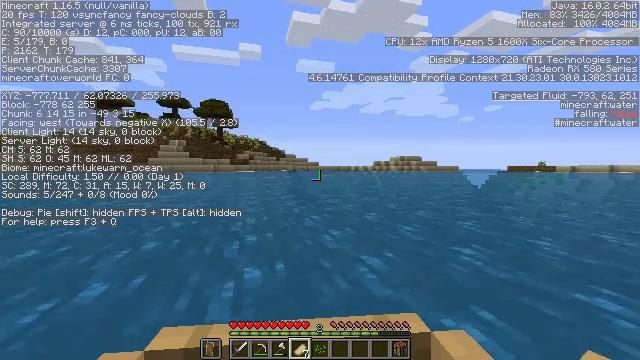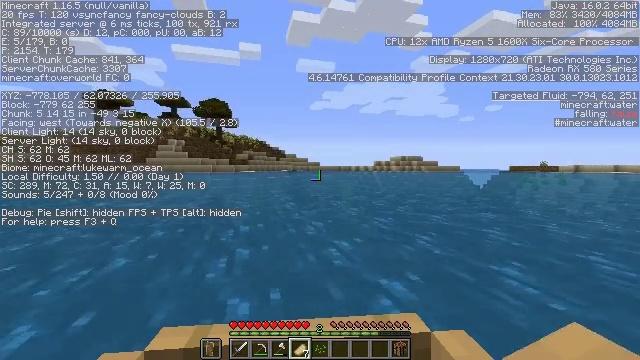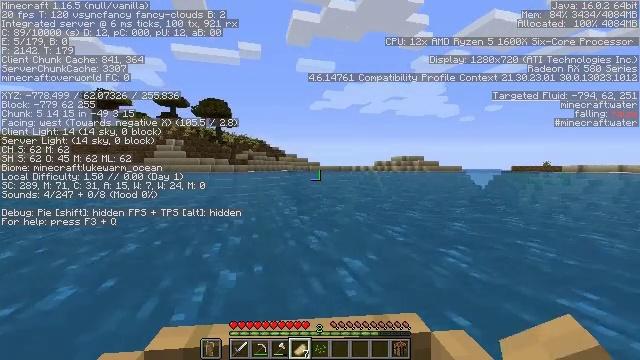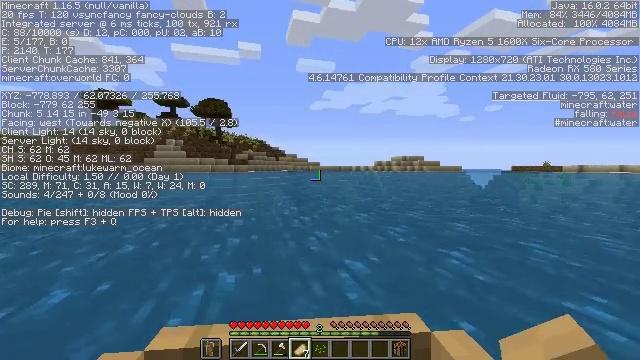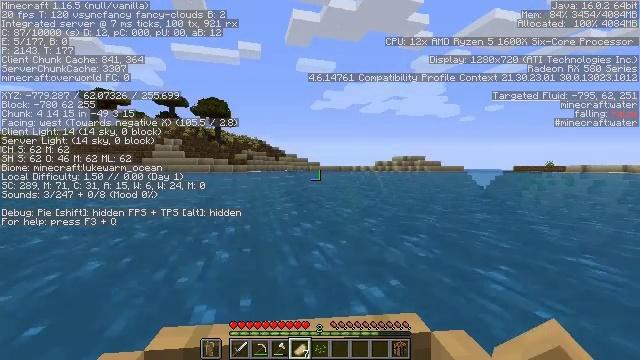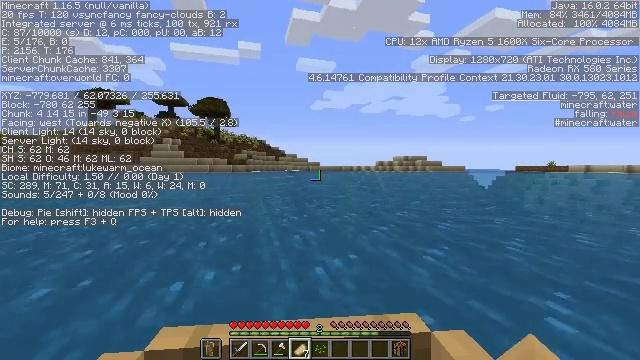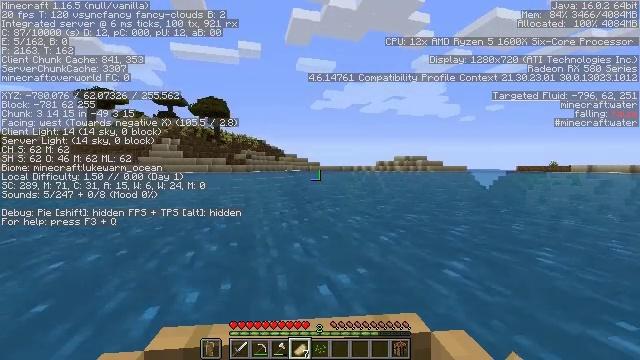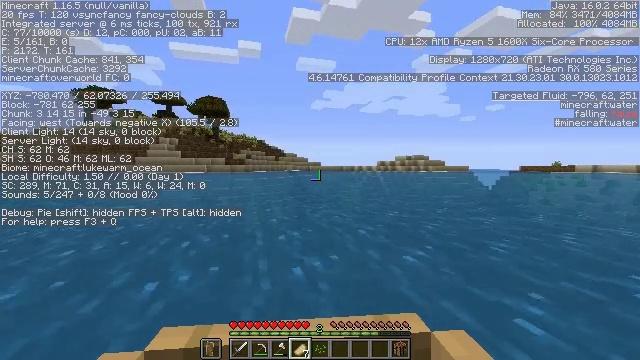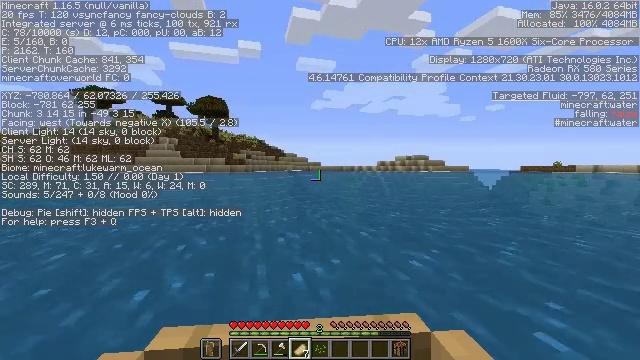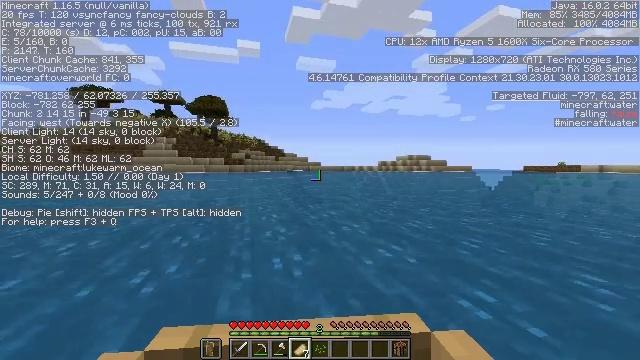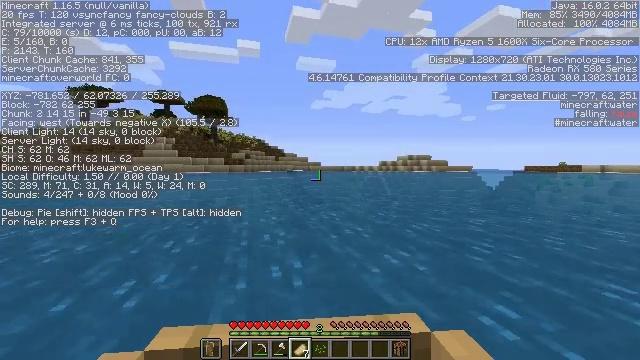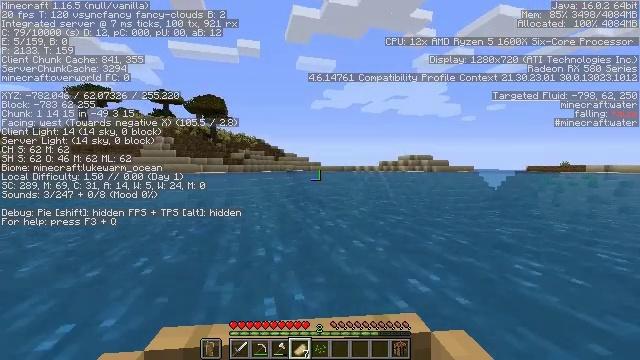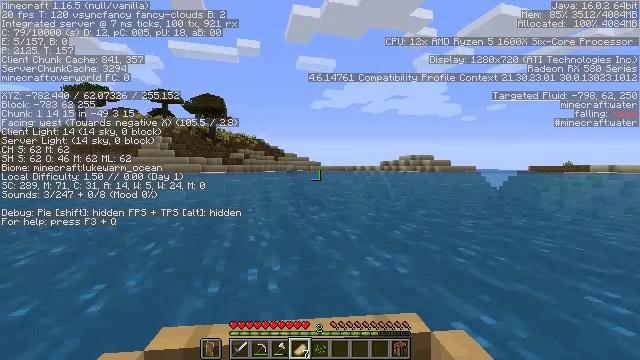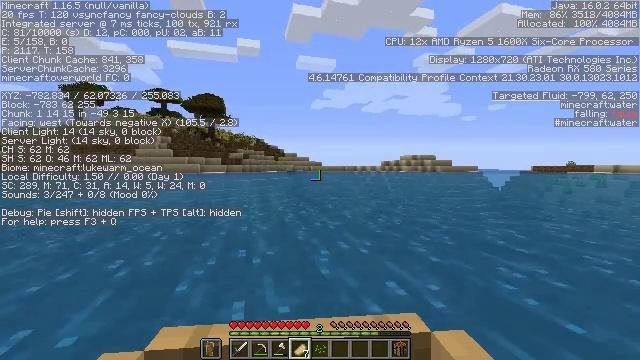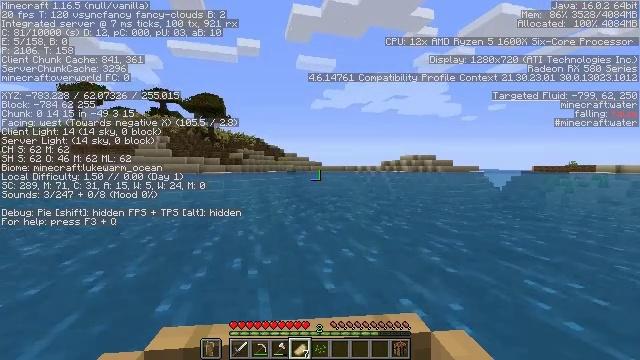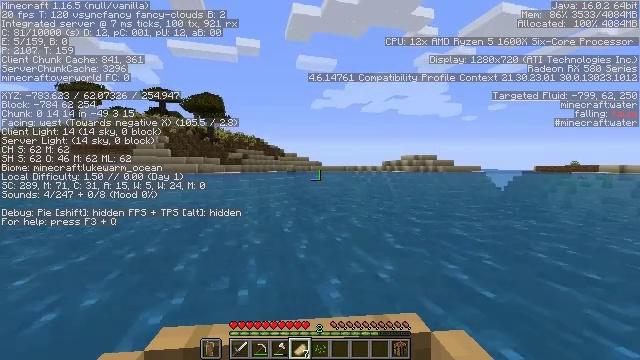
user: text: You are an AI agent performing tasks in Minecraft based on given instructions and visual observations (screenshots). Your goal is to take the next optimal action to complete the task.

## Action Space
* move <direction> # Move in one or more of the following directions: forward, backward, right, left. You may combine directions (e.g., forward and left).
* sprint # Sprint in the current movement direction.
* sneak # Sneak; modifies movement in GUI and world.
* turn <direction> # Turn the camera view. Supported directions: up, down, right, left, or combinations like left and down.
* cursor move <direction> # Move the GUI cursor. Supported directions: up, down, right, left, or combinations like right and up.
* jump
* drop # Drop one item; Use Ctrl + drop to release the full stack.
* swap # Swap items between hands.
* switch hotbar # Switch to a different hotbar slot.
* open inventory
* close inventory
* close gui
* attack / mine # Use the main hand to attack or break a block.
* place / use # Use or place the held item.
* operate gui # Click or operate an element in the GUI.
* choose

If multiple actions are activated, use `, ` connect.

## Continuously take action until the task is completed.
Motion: motion action
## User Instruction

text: Attack the bookshelf to recycle it.
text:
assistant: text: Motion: move forward
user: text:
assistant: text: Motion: move forward
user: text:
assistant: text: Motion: move forward
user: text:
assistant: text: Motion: move forward
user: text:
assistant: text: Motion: move forward
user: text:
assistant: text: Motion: move forward
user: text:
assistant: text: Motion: move forward
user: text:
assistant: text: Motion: move forward
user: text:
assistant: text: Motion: move forward
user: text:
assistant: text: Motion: move forward
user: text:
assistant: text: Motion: move forward
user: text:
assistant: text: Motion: move forward
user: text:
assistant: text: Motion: move forward
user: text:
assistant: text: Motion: move forward
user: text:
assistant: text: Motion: move forward
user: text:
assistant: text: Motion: move forward
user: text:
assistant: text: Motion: move forward
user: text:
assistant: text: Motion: move forward
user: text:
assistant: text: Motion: move forward
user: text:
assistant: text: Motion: move forward
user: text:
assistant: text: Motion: move forward
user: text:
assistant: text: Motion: move forward
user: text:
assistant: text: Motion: move forward
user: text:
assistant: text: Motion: move forward
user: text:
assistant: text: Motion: move forward
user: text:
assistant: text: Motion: move forward
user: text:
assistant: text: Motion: move forward
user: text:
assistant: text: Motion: move forward
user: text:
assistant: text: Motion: move forward
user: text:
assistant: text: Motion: move forward